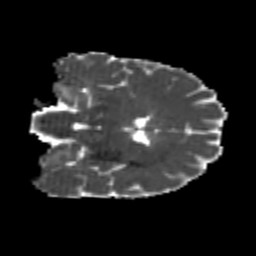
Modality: MD
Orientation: coronal
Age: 22
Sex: male
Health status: healthy
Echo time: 0.074 s